Interaction volume radius: 5 \u00c5
Interaction volume height: 20 \u00c5
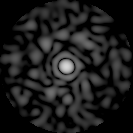
Disorder parameter: 0.8466